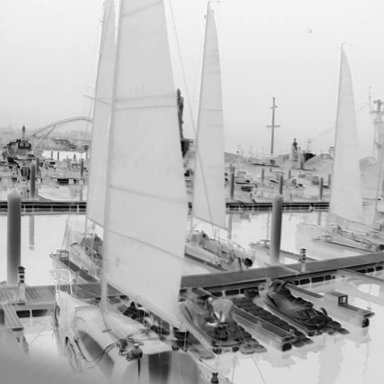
There are six objects shown in the infrared image, including four sailboats, and two canoes.